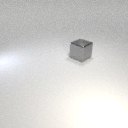
large gray metal cube